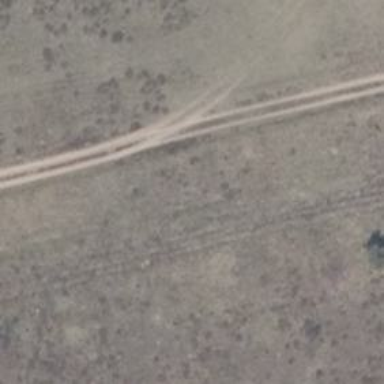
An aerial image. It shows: Track with ground surface of grade 3.